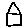
Label: house